Question: I am currently working on making an NxN arrays of circles where N>0 with varying circle radius inside a 1024 by 1024 meshgrid. The n_circles defines the number of circles in an array, and R is the radius. I used a repmat function to replicate the array depending on the number of circles I choose. Here's my code below:
'''
n_circles = 4 % Define the number of circles to be plotted
n0 = round(1024/n_circles); % Define the size of the basic mask
M0 = zeros(n0); % Initialize the basic mask
I = 1:n0; % Define the x and y coordinates of the basic mask
x = I - n0/2;
y = n0/2 - I;
[X,Y] = meshgrid(x,y); % Create the mask
R = 4; % Define the radius of the basic circle
% Get the indices of the points inside the basic circle
A = (X.^2 + Y.^2 <= R^2);
M0(A) = 1; % Set basic mask
% Replicate basic mask according to the number of circles to be plotted
M=repmat(M0,n_circles,n_circles);
M(2^10,2^10) = 0; % zerofill the rest of the matrix
figure(1)
imagesc(M)
daspect([1 1 1])
imwrite(M,[num2str(n_circles),'array.bmp'])
'''
The problem is that the circles are not touching each other, i.e. when I replicate them, they are far away from each other. I need to generate a 2D array of circles that are touching from each other, with the radius set at low values. I attached a picture below to visualize my concern.

So in the picture, the circles have a distance of 2 radii from their centers, and the radius of the circle is very small in such a way that the whole 2D array of circles is smaller than the whole meshgrid. Can anyone help? Thanks.
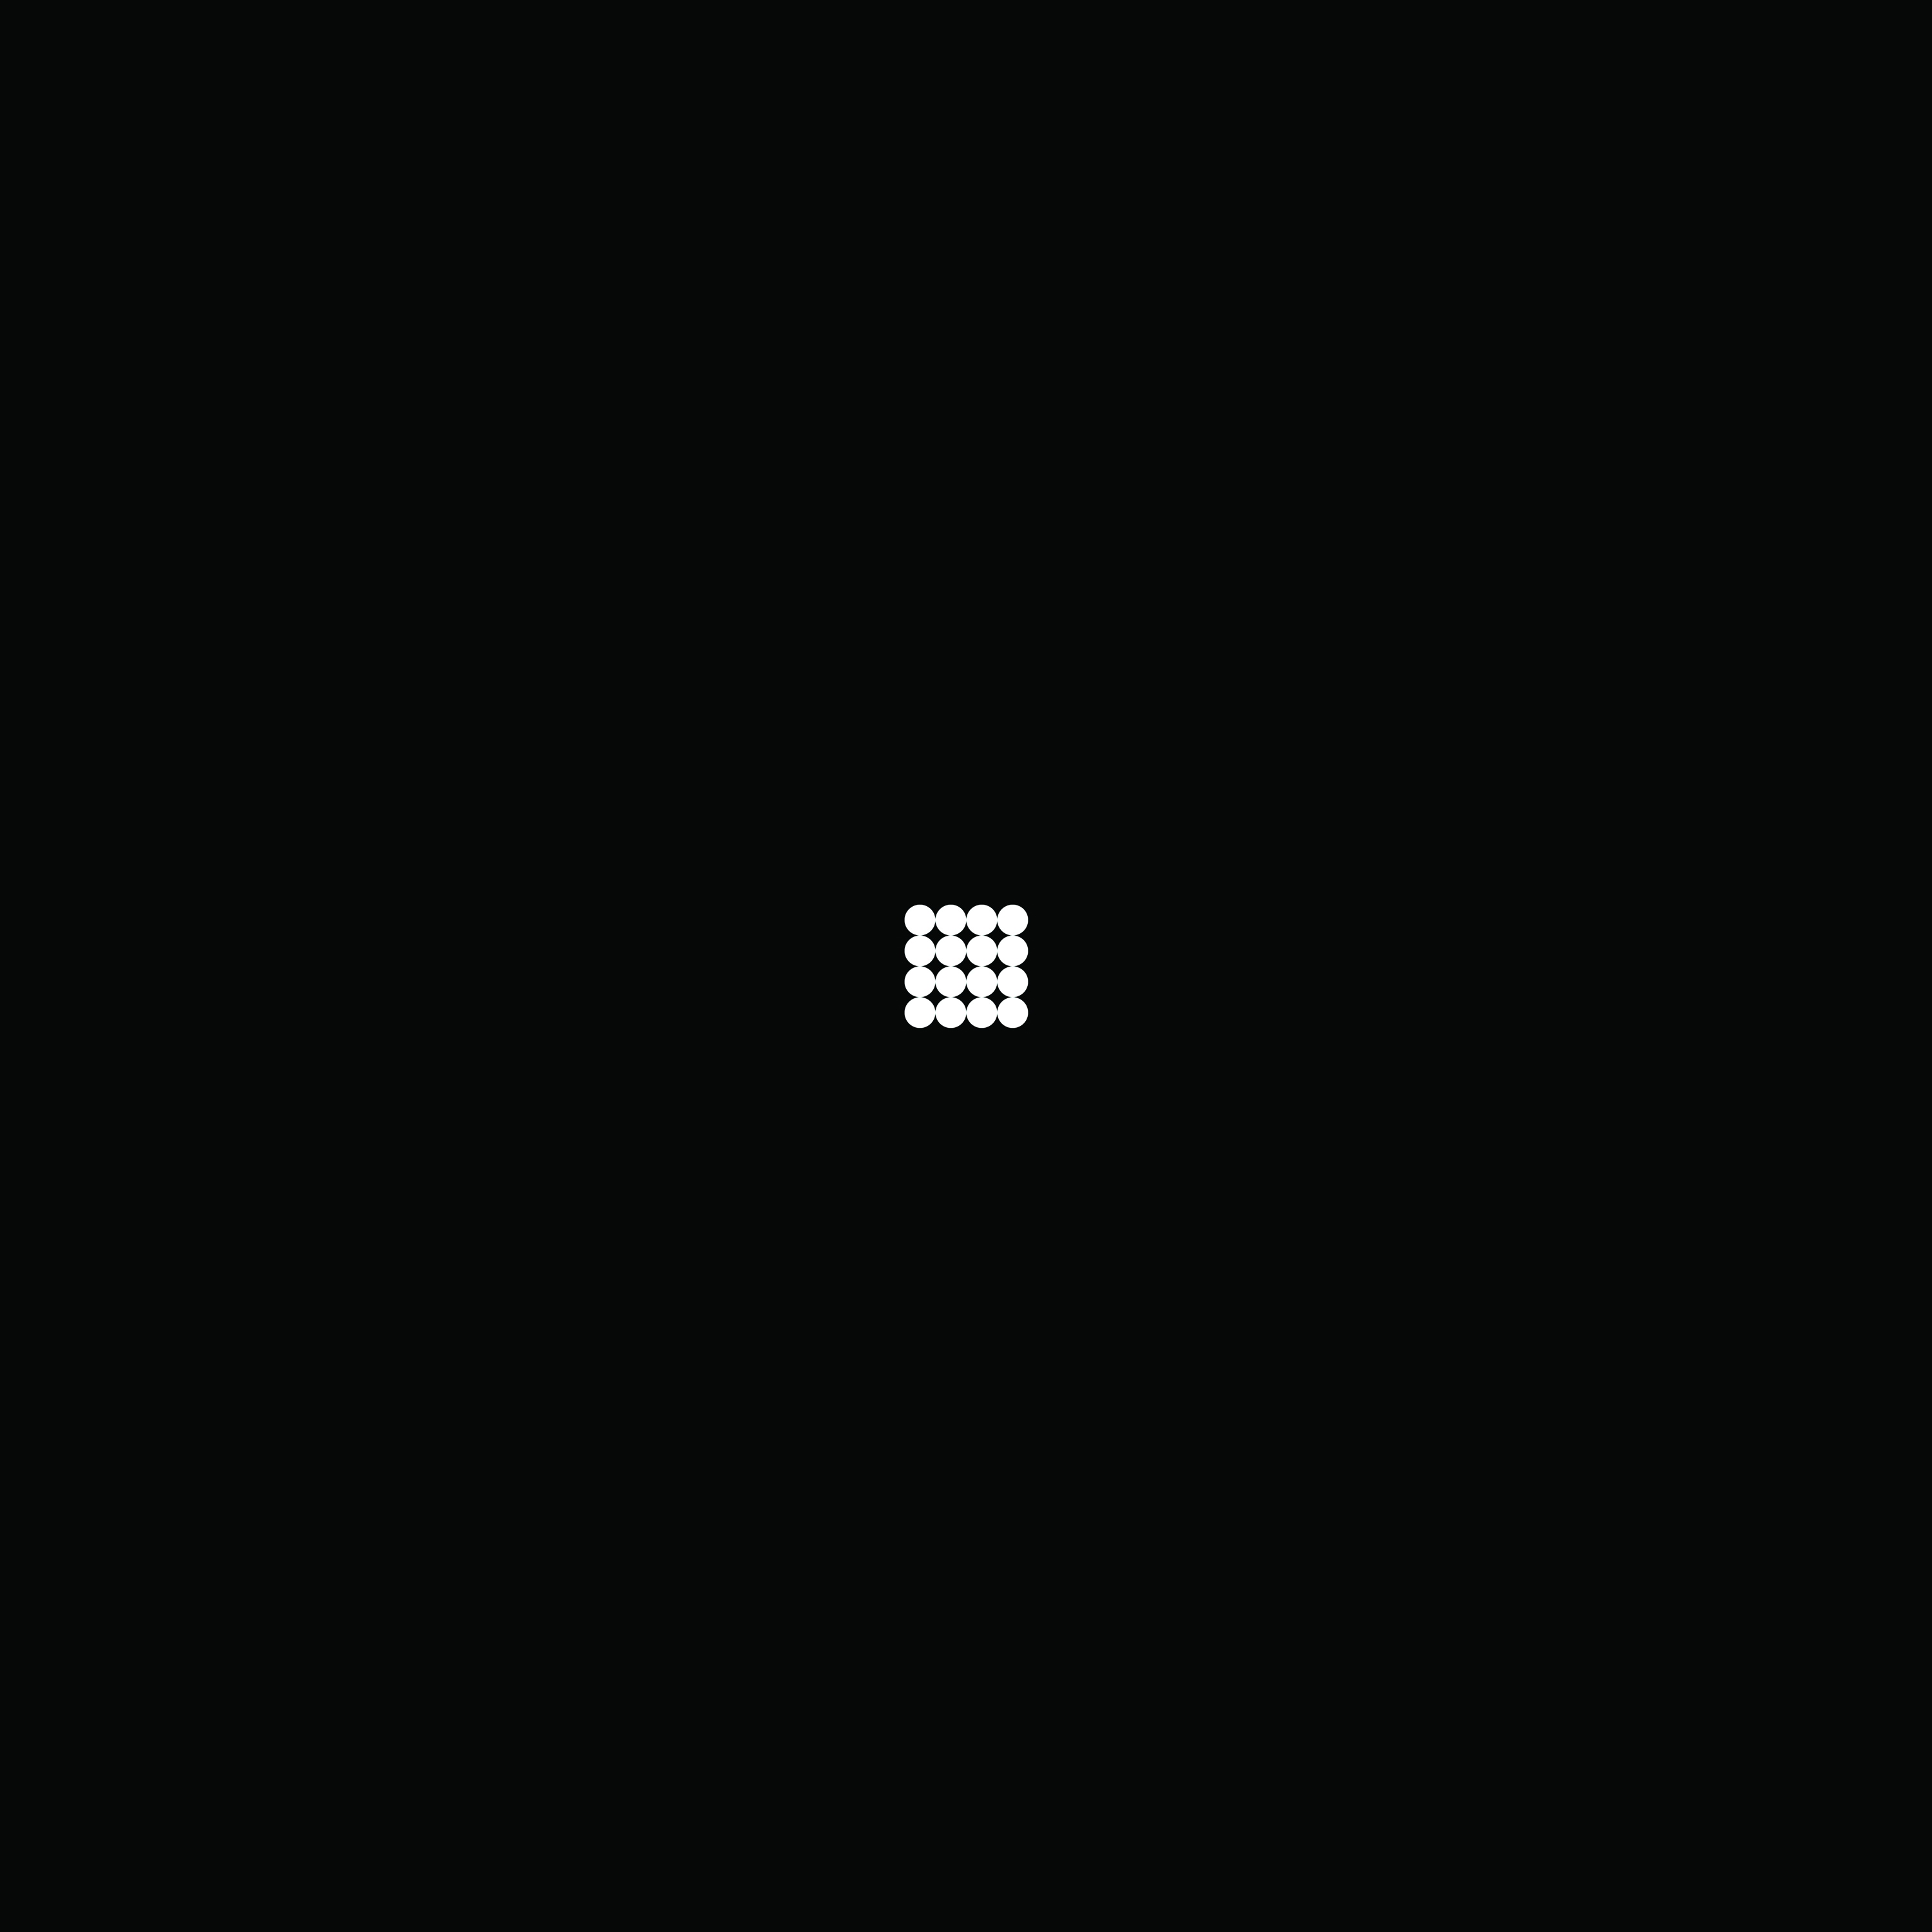
Answer: - '[xx,yy]''ind2sub''[x0+xx-R,y0+yy-R]''[x0,y0]'- 'sub2ind(size(M),MidX+xx-R,MidY+yy-R)'- 'for''M'
Note that if 'n_circle' is , we should do some math and move the centers of the circle a little to keep all the circles in the middle of the picture.
---
'''
clc; clear;
n_circles = 4; % Define the number of circles to be plotted
R = 4; % Define the radius of the basic circle
Len=400;
M=zeros(Len); % Create the hole mask
% Get the indices of the points inside the basic circle
M0 = zeros(2*R+1); % Initialize the basic mask
I = 1:(2*R+1); % Define the x and y coordinates of the basic mask
x = (I - R)-1;
y = (R - I)+1;
[X,Y] = meshgrid(x,y); % Create the mask
A = (X.^2 + Y.^2 <= R^2);
[xx,yy]=ind2sub(size(M0),find(A == true));
%plot
for ii=1:n_circles
for jj=1:n_circles
MidX=Len/2+(ii-n_circles/2-0.5)*(2*R);
MidY=Len/2+(jj-n_circles/2-0.5)*(2*R);
% [MidX MidY]
M(sub2ind(size(M),MidX+xx-R-1,MidY+yy-R-1))=1;
end
end
figure(1)
imshow(M)
'''
The output image is:
<URL>